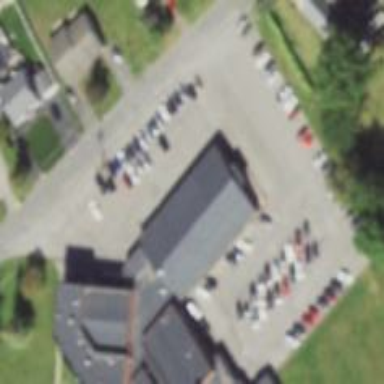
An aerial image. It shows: Parking area.